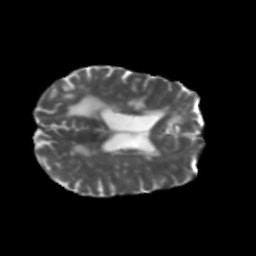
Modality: T2w
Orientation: axial
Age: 56
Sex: male
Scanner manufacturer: siemens
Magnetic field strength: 3 T
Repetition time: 5.47 s
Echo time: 0.0854 s